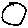
Label: circle